Question: i am trying to change text content in ListView on click. Following is the code where i am increasing the count by 1
'''
public void onItemClick(AdapterView<?> parent, View view,int position, long id) {
TextView content = (TextView)findViewById(R.id.txt);
String currentText = (String)content.getText();
System.out.println(currentText.length());
int counter=0;
String a_letter = Character.toString(currentText.charAt(currentText.length() - 1));
System.out.println(a_letter);
counter = Integer.parseInt(a_letter);
counter = counter+1;
currentText = currentText.substring(0,currentText.length()-1);
currentText = currentText + Integer.toString(counter);
content.setText(currentText);
}
'''

the problem is that when i click on "Caps x1" it must increase the counter of Caps but instead it increase the counter of Bricks.
What is the error?
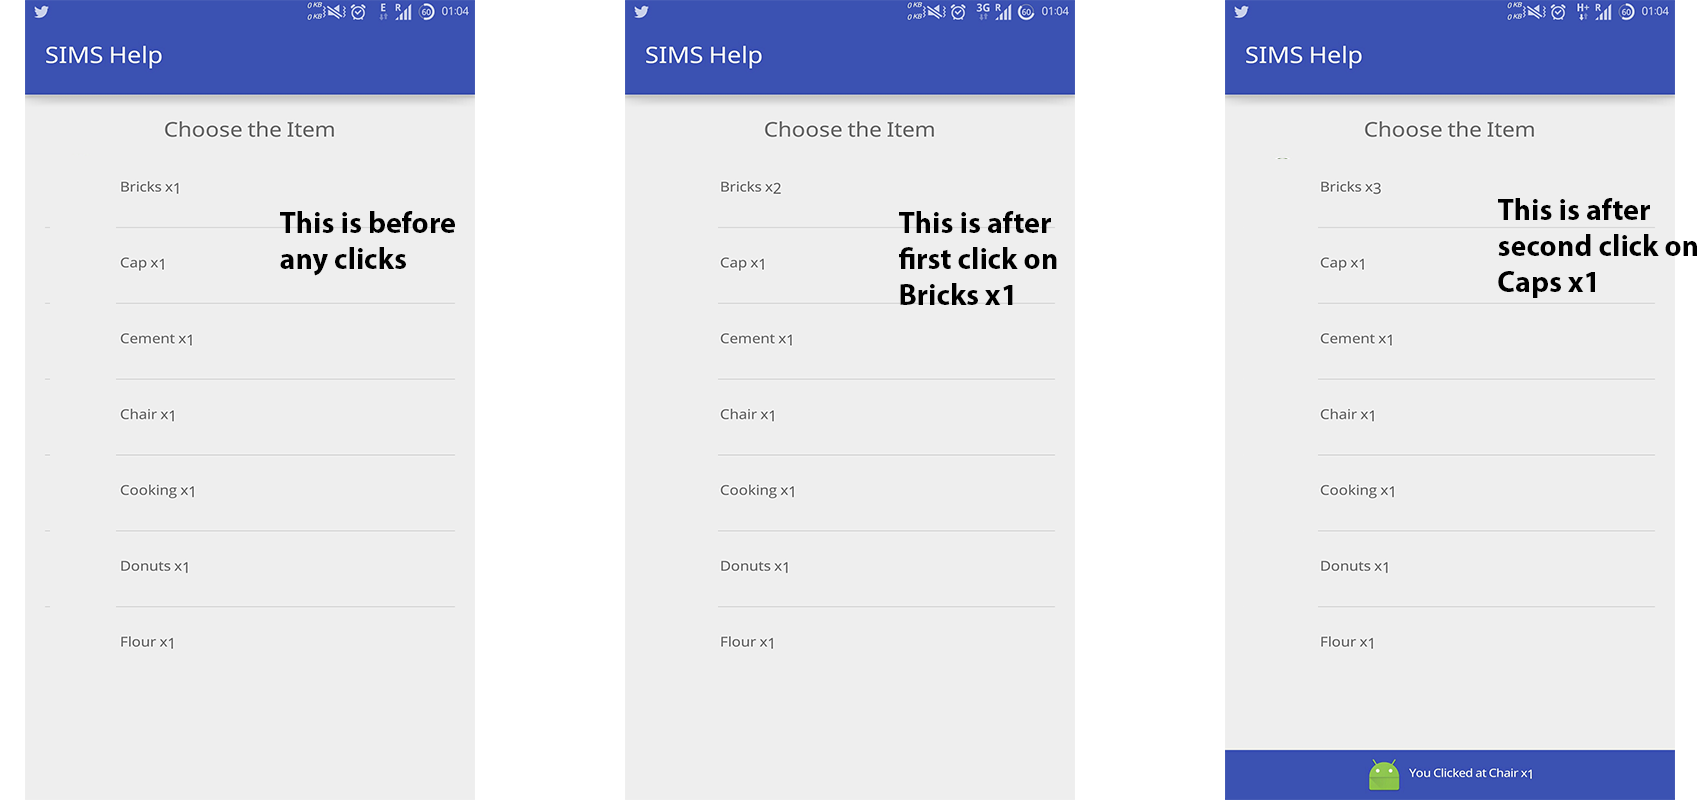
Answer: You should find content view by 'view.findViewByid(int id)' method as I see 'fidnViewById' method is default for activity. For finding a particular item in a view, you need to do 'view.FindViewbyId()'. For example in your case,
'''
public void onItemClick(AdapterView<?> parent, View view, int position, long id) {
TextView content = (TextView)view.findViewById(R.id.txt);
String currentText = (String)content.getText();
System.out.println(currentText.length());
int counter=0;
String a_letter = Character.toString(currentText.charAt(currentText.length() - 1));
System.out.println(a_letter);
counter = Integer.parseInt(a_letter);
counter = counter+1;
currentText = currentText.substring(0,currentText.length()-1);
currentText = currentText + Integer.toString(counter);
content.setText(currentText);
}
'''